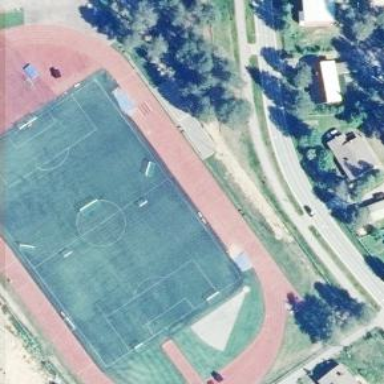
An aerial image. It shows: Soccer pitch with artificial turf designed for leisure and sports activities.